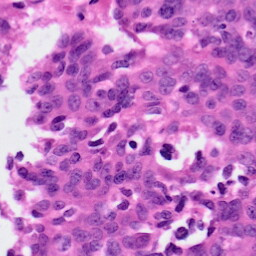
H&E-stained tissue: Ovarian